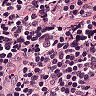
Metastatic tissue present: no